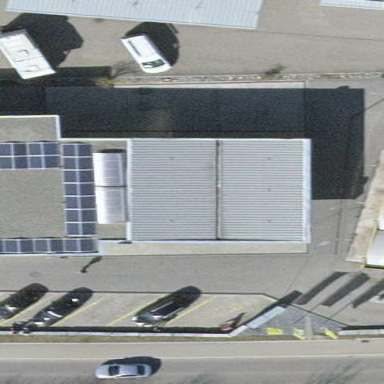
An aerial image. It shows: Roofed fuel facility.